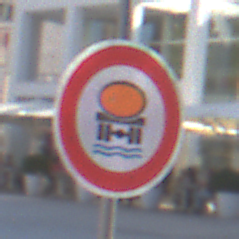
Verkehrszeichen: VerbotFahrzeugeWassergefaehrdenderLadung
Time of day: MorningAfternoon
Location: Outdoor (Urban)
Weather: Clear
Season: NotSpecified
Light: Natural